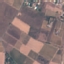
Land use / land cover class: PermanentCrop